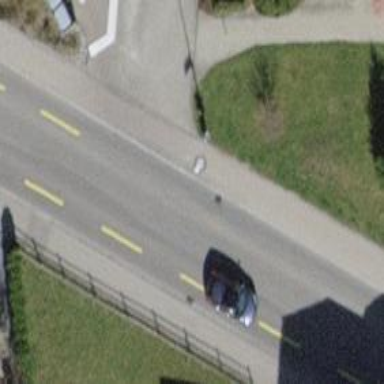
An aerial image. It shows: Tertiary road with asphalt surface and dedicated cycle lane. The road has separate sidewalks on both sides.